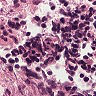
Metastatic tissue present: no